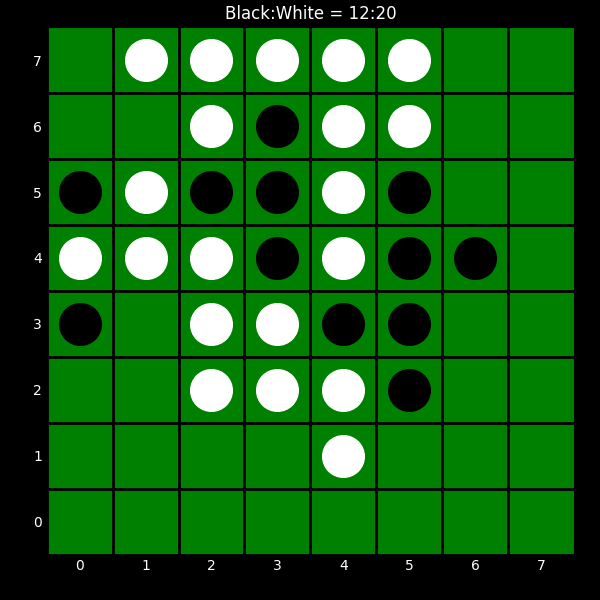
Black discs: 12
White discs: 20